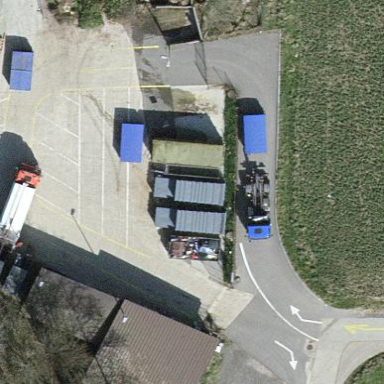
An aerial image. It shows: Recycling centre providing amenities for recycling.